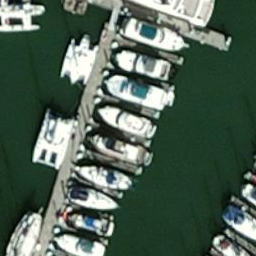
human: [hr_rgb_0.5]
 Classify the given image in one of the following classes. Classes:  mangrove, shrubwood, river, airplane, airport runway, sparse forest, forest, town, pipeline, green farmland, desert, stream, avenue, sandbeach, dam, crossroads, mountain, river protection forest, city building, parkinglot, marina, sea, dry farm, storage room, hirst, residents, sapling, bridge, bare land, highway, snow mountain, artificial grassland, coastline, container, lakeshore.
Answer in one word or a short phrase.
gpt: marina